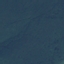
Land use / land cover: Forest